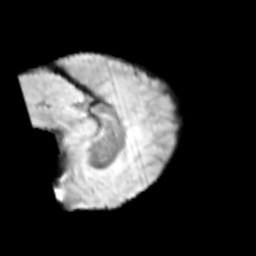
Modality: T2w
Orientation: sagittal
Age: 11
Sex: male
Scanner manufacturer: siemens
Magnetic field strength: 3 T
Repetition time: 3.8 s
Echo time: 0.07 s